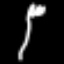
Label: fork